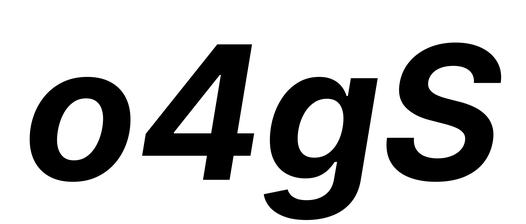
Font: Inter-Italic_Bold_Italic